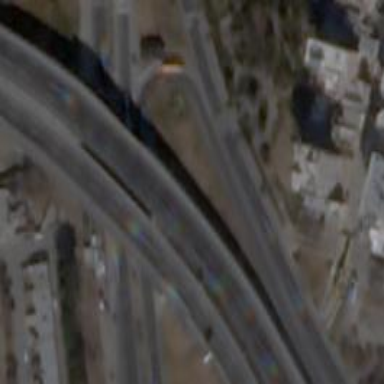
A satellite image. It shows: Trunk highway with bridge.